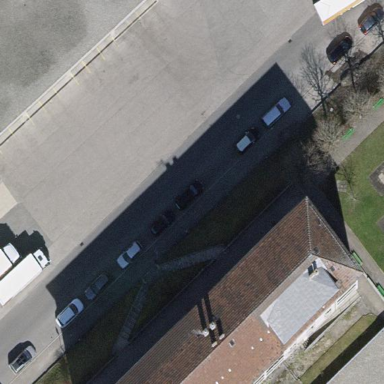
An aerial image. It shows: Street-side parking area.